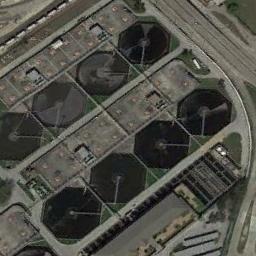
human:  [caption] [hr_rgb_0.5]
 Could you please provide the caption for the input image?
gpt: There are three white storage tanks and three silver storage tanks .

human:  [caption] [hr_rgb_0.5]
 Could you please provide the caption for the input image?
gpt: There are some white and black storage tanks on the bare land .

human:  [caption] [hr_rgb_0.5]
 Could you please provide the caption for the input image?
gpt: There are several neatly arranged large oil storage tanks in the factory .

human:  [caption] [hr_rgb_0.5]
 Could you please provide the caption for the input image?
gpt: There are many buildings beside the storage tanks .

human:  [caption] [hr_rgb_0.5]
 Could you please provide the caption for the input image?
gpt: There are some black storage tanks of the same size .